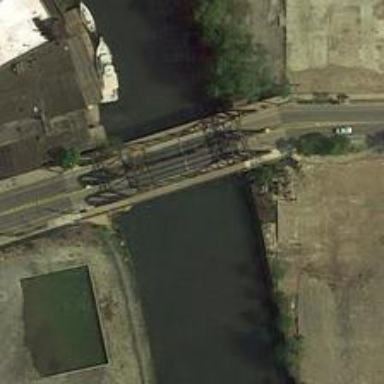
The steel bridge is not wide while it offers convenience to people .